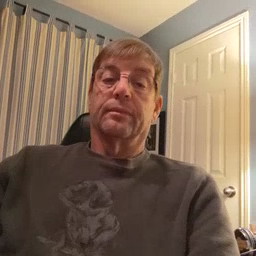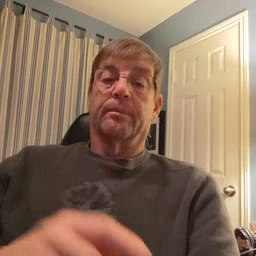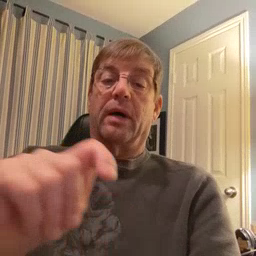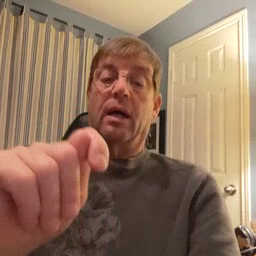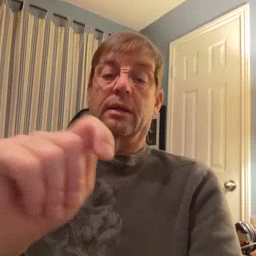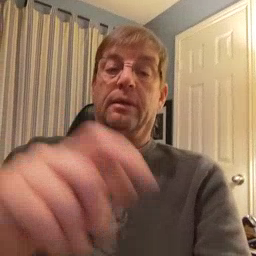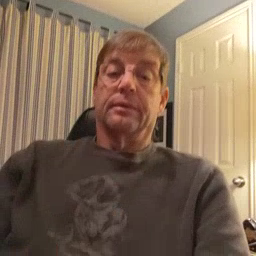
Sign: potty